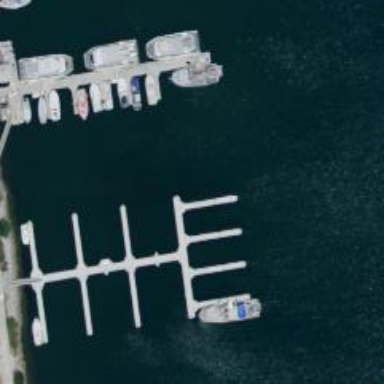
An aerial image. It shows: Man-made pier.